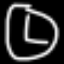
Label: clock